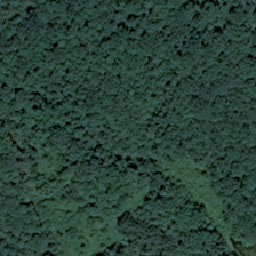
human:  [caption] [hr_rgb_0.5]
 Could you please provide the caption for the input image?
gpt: The forest is covered with green trees, grasses and other plants.

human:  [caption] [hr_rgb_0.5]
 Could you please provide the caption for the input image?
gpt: The forest is covered by green trees, herbs and other plants.

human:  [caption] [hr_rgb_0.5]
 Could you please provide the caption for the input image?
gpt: The forest is covered with grass and other plants.

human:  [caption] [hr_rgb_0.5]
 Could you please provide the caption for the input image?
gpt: The forest is covered with green trees, grass and other plants.

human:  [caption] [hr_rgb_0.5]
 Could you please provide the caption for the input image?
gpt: The forest is covered by green trees, grass and other plants.